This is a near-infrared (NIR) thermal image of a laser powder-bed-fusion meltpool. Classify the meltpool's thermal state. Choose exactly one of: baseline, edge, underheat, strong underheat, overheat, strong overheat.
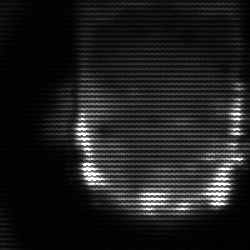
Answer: baseline